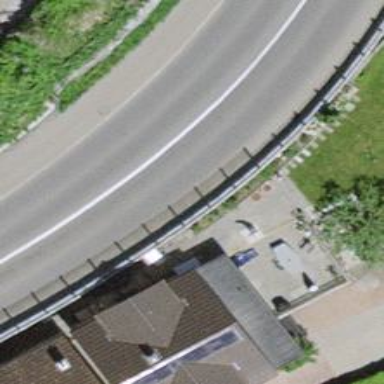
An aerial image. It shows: Noise barrier wall.